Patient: sex M, age 32
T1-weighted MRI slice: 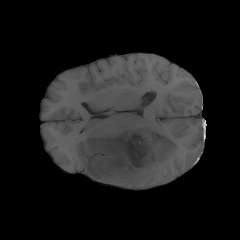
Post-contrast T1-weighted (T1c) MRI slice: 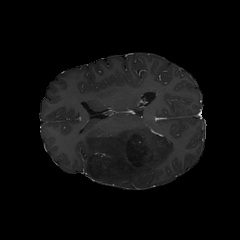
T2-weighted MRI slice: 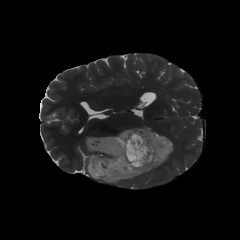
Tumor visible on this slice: yes
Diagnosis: Astrocytoma, IDH-mutant
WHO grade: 2